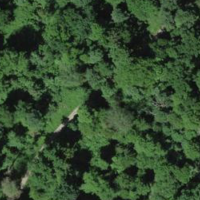
EUNIS habitat code: 41
Species observed at this site:
Podarcis muralis
Pyrochroa coccinea
Bufo bufo
Helix pomatia
Arum maculatum
Limax cinereoniger
Sciurus vulgaris
Anguis fragilis